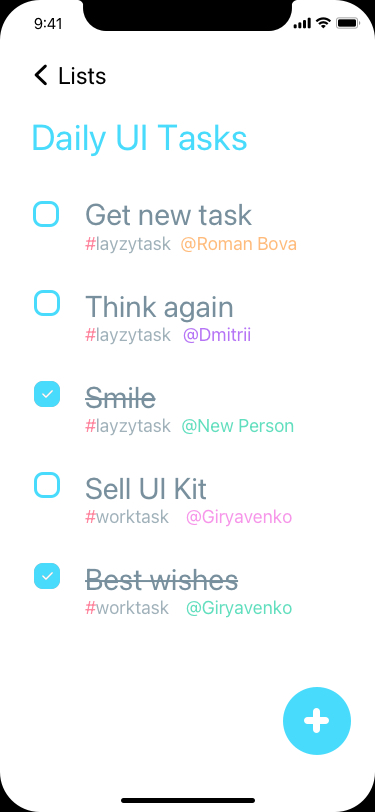
Text in this UI design:
Get new task
#layzytask
@Roman Bova
Think again
#layzytask
@Dmitrii
Smile
#layzytask
@New Person
Sell UI Kit
#worktask
@Giryavenko
Best wishes
#worktask
@Giryavenko
Lists
Daily UI Tasks